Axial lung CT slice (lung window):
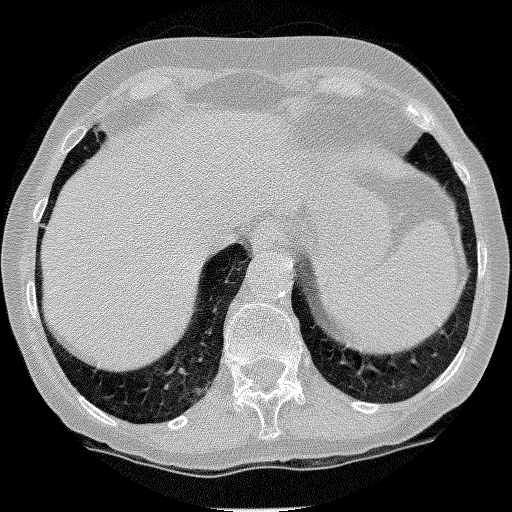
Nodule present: no